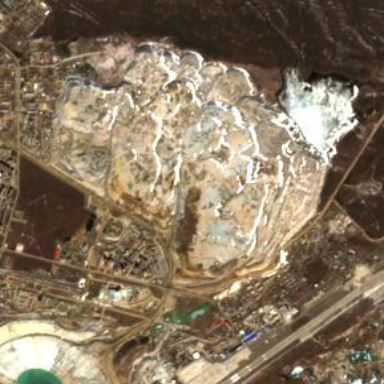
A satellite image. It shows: Landfill area.